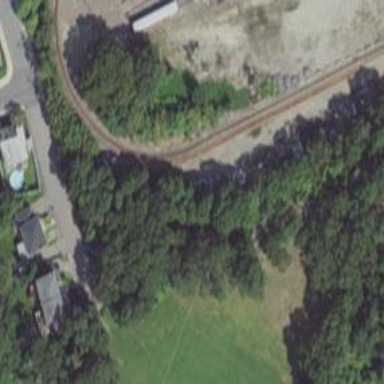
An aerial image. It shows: Electrified rail passing through service yard.